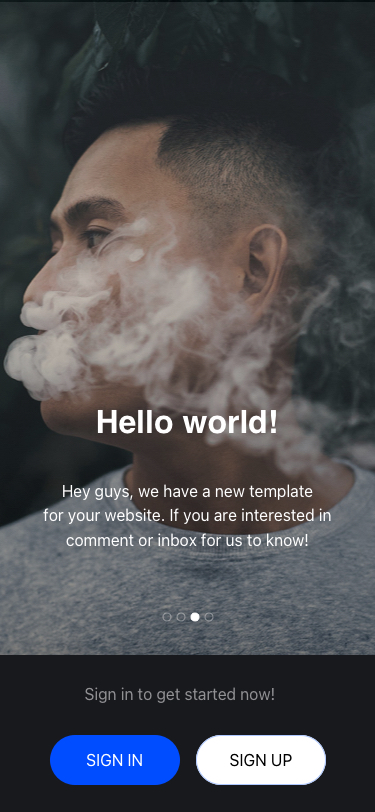
Text in this UI design:
SIGN IN
SIGN UP
Sign in to get started now!
Hello world!